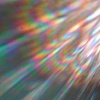
Label: sunburn